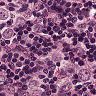
Metastatic tissue present: yes